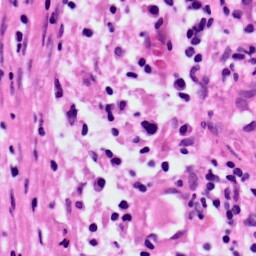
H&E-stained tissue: Lung